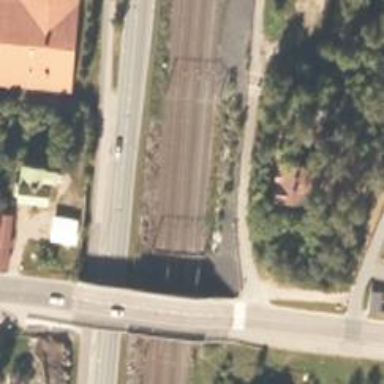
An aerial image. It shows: Railway signal.